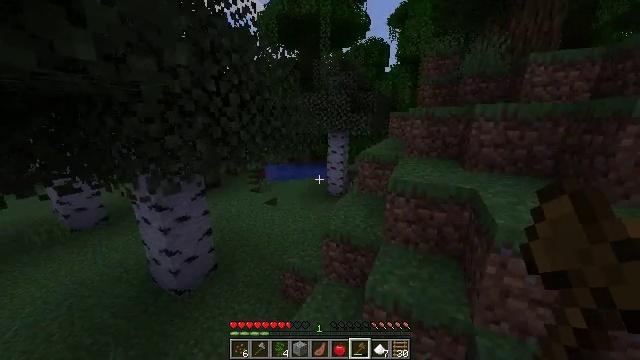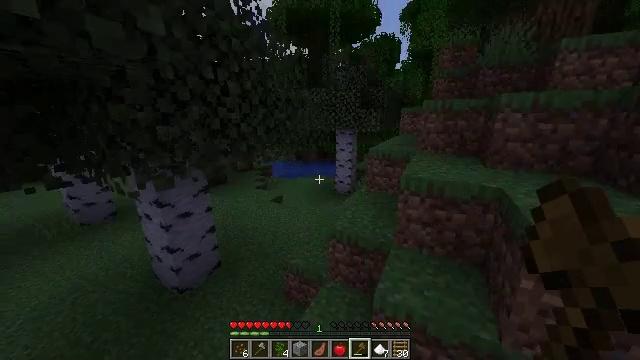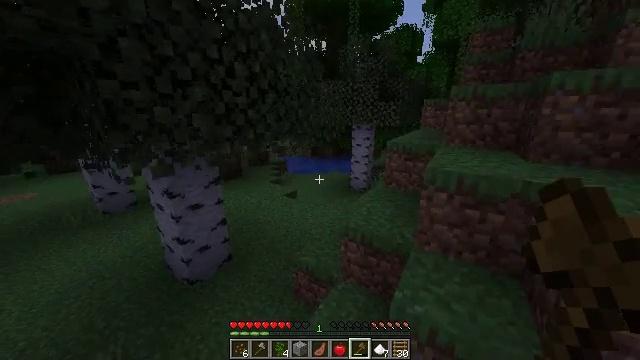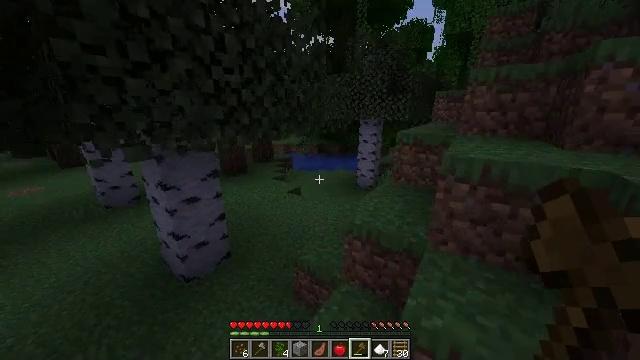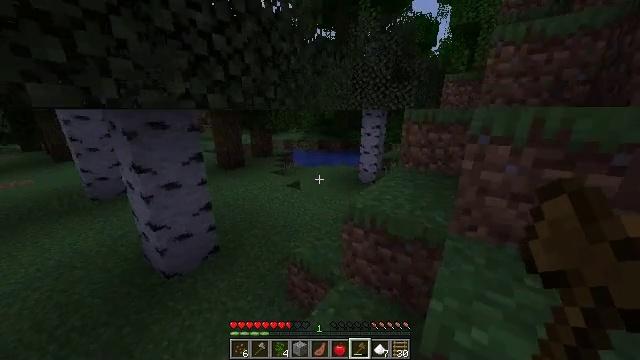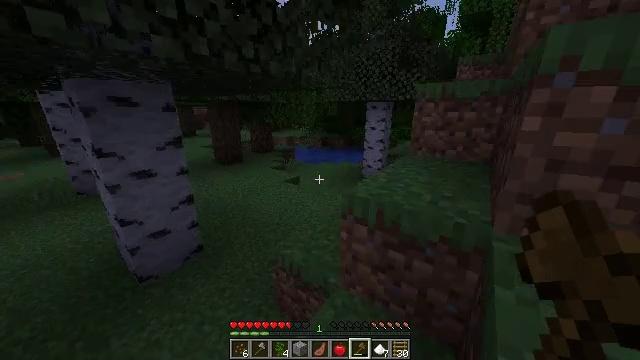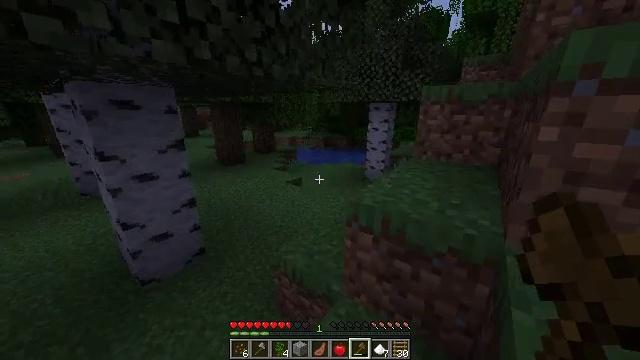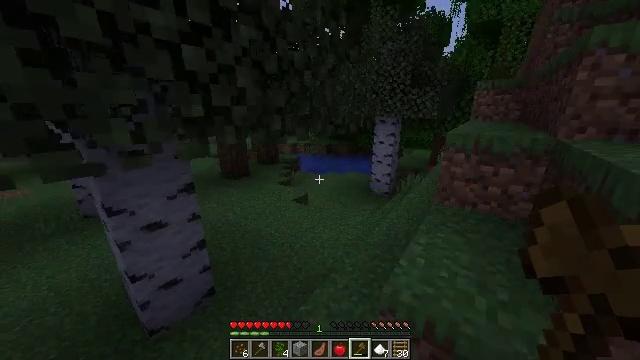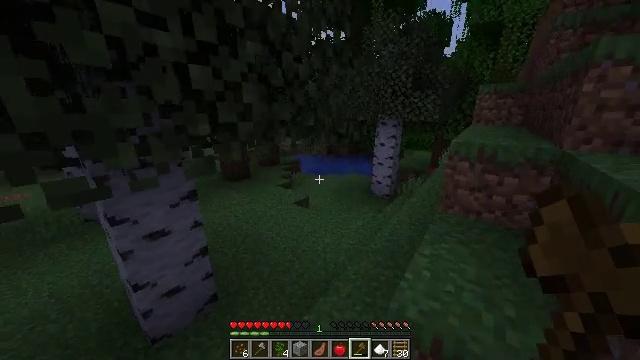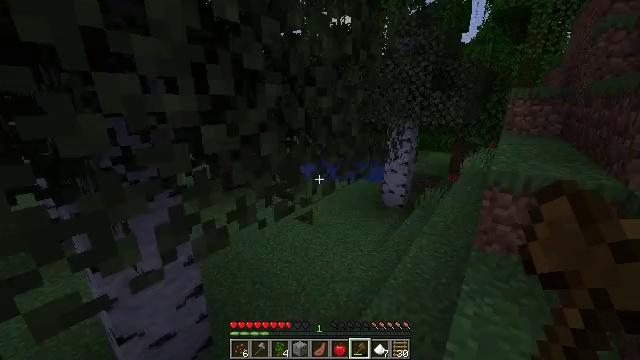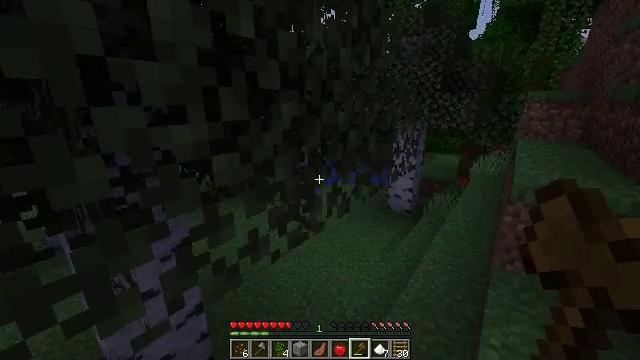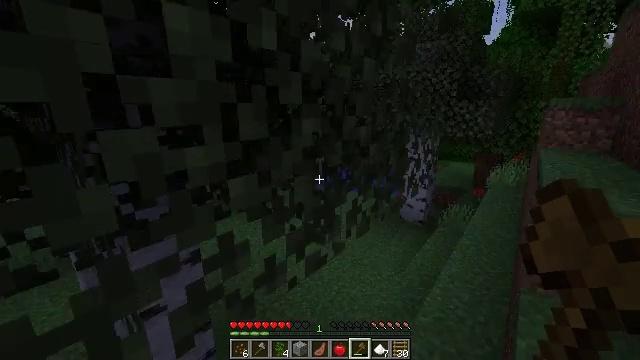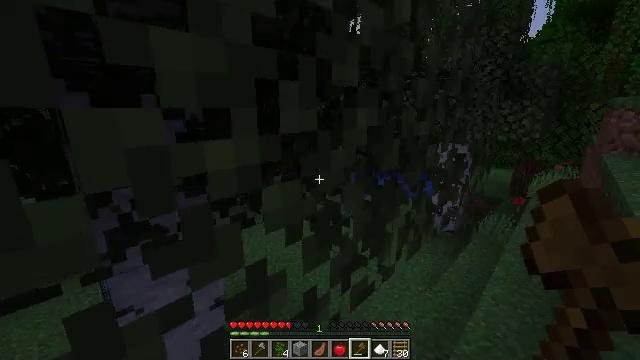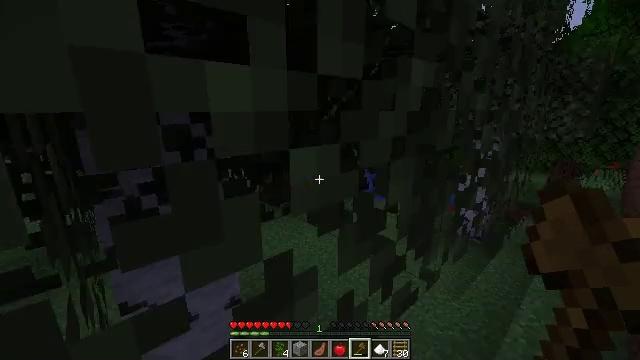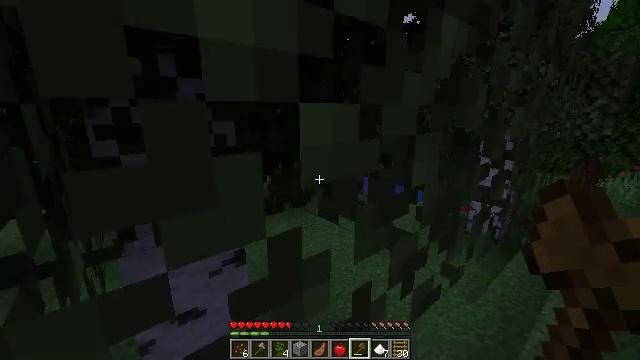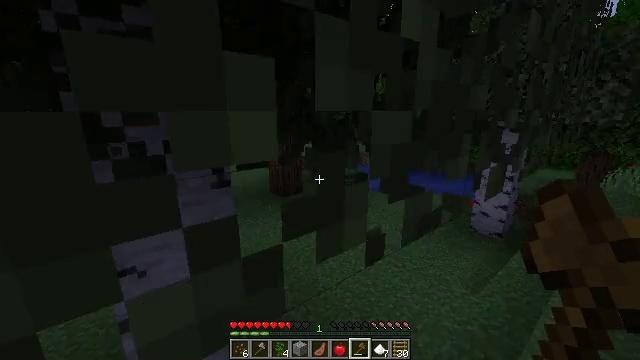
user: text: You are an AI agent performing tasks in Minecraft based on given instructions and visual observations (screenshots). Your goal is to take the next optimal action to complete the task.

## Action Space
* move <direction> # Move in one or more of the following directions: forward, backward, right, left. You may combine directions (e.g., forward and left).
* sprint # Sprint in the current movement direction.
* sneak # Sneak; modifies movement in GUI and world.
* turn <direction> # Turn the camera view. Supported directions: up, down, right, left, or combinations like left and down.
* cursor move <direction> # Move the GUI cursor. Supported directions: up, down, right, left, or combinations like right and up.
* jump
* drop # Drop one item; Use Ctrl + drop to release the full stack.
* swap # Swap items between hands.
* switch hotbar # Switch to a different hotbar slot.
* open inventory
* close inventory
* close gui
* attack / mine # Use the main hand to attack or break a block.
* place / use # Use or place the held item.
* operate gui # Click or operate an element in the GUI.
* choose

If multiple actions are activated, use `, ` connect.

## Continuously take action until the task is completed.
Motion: motion action
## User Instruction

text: Collect some bamboo.
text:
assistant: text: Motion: move forward, turn left, jump
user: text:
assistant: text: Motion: move forward, sprint, turn left, jump
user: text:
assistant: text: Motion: move forward, sprint, turn left, jump
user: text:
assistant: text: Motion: move forward, sprint, jump
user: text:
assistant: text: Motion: move forward, sprint, turn left, jump
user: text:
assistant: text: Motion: move forward, jump
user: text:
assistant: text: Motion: move forward, jump
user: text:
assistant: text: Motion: move forward, jump
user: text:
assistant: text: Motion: move forward, jump
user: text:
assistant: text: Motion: move forward, jump
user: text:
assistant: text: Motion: move forward, turn left and up
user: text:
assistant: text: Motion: move forward, turn left
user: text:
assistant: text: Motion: move forward, turn left
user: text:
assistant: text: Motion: move forward, turn left
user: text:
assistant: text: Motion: move forward
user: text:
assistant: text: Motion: move forward
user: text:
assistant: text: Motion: move forward, sprint
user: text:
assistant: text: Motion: move forward, sprint
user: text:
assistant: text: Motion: move forward, sprint
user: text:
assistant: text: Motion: move forward, sprint
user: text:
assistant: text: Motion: move forward
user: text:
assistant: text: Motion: move forward
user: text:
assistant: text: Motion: move forward
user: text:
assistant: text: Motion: move forward
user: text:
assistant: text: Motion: move forward, sprint
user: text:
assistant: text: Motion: move forward, sprint
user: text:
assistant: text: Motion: move forward, sprint, turn left
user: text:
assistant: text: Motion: move forward, sprint
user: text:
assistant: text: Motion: move forward
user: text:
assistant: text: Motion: move forward